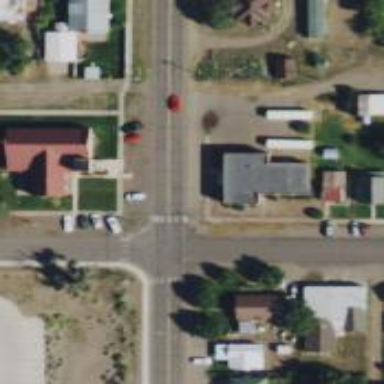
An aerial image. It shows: Road with stop sign.